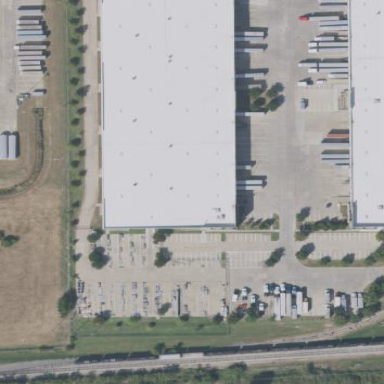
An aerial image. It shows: Warehouse building.